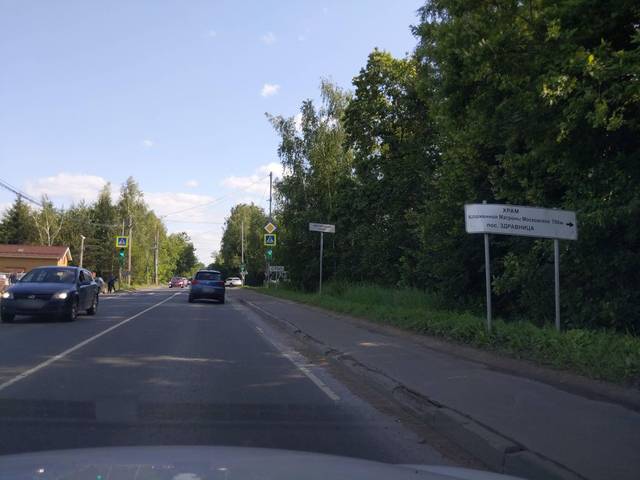
Region: Russia
Coordinates: 55.965, 37.744